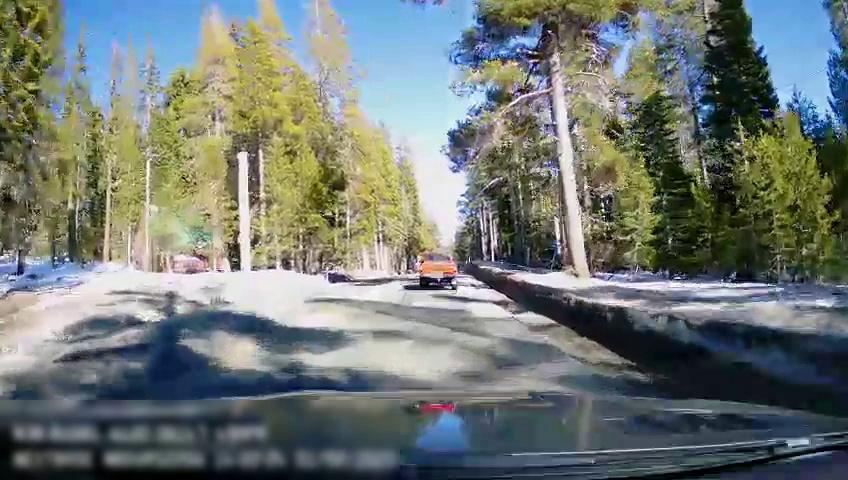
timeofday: Day
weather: Sunny
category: Drivable Space
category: Vehicles | Truck